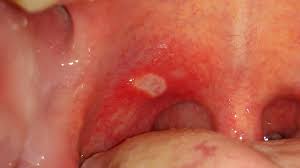
Condition: Mouth Ulcer